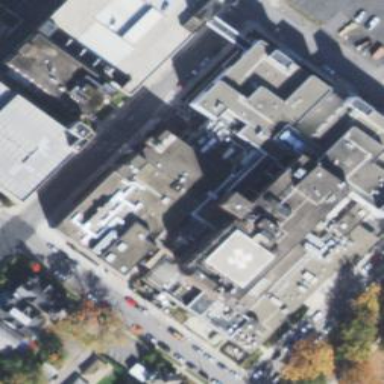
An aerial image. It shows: Healthcare facility identified as hospital.